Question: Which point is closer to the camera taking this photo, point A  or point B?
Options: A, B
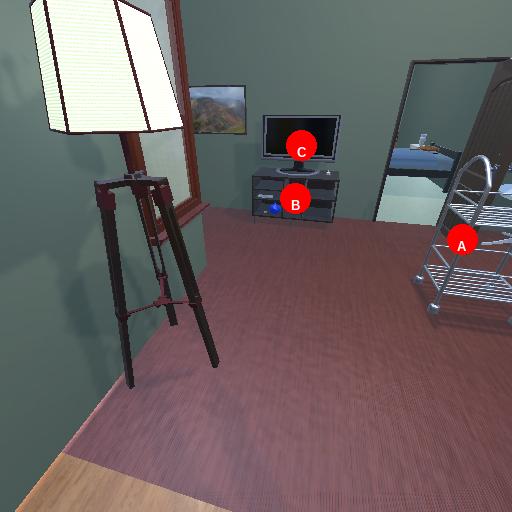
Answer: A